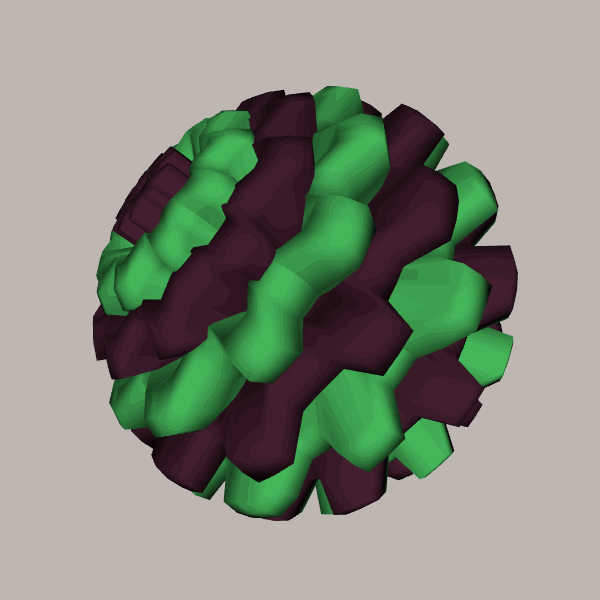
Background: light